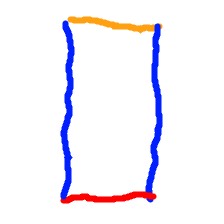
Shape: rectangle